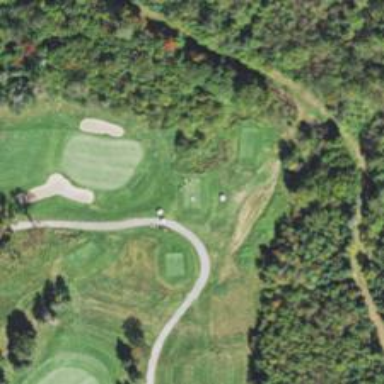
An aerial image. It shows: Grassy area designated as golf tee.